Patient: sex M, age 46
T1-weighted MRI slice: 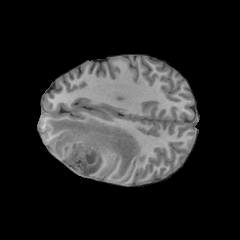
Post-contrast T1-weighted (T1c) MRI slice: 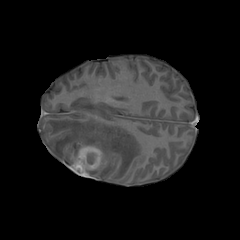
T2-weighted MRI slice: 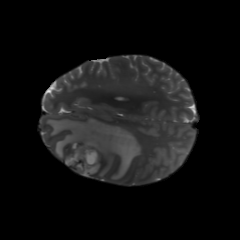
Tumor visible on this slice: yes
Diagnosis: Glioblastoma, IDH-wildtype
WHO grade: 4